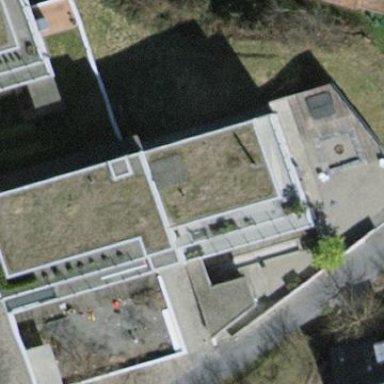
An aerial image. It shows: Residential building.